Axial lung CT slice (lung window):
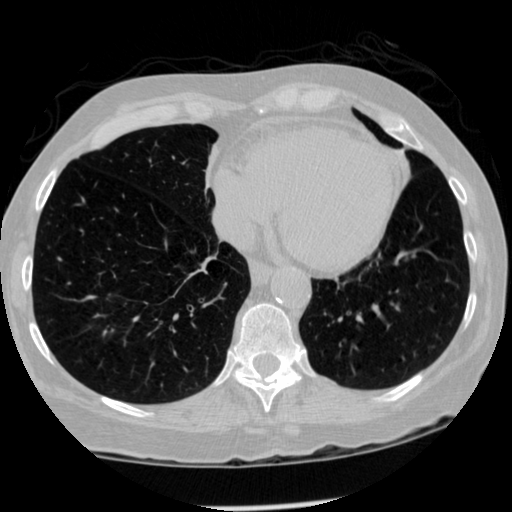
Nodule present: no